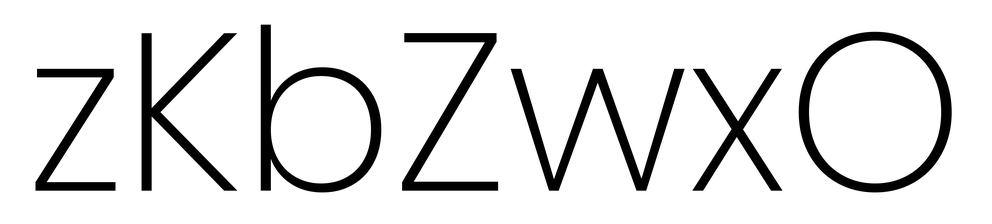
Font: Poppins-ExtraLight